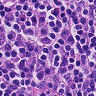
Metastatic tissue present: no